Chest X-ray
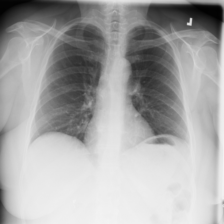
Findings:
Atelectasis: negative
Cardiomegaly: negative
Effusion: negative
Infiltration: negative
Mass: negative
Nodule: negative
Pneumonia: negative
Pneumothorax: negative
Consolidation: negative
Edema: negative
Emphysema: negative
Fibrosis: negative
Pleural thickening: negative
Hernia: negative